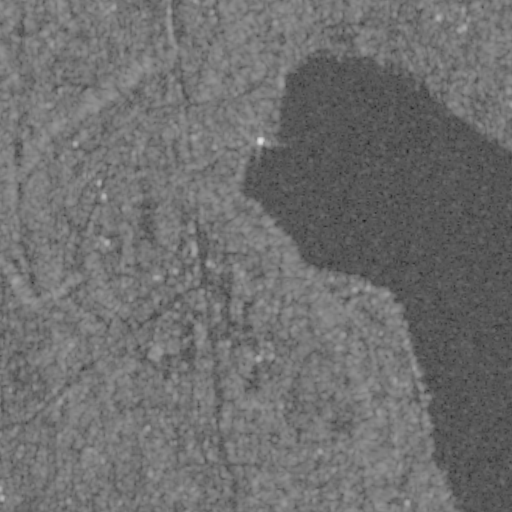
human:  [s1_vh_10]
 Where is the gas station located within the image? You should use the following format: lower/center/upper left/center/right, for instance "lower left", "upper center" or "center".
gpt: The gas station is located in the center of the image.
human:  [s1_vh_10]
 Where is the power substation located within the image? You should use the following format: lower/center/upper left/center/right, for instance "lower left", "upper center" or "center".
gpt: The power substation is located in the lower left of the image.
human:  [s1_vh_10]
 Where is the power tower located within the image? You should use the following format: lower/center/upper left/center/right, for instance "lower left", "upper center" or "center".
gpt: The power tower is located in the left of the image.
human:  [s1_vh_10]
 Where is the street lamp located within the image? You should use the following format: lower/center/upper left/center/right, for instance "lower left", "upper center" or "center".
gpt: The street lamp is located in the lower left of the image.
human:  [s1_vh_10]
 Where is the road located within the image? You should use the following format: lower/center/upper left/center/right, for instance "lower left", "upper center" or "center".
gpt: There is no road in the image.

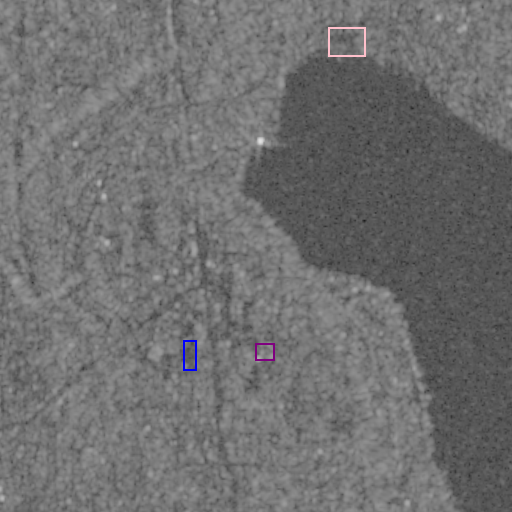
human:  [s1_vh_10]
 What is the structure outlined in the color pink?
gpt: The structure outlined in pink is a park.
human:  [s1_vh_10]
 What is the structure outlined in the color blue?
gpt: The structure outlined in blue is a parking lot.
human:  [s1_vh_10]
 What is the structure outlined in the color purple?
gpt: The structure outlined in purple is a building.
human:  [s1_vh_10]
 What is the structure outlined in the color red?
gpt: There is no red outline.